Aerial crown-view tile of a tropical tree (Barro Colorado Island, Panama), acquired 20241216:
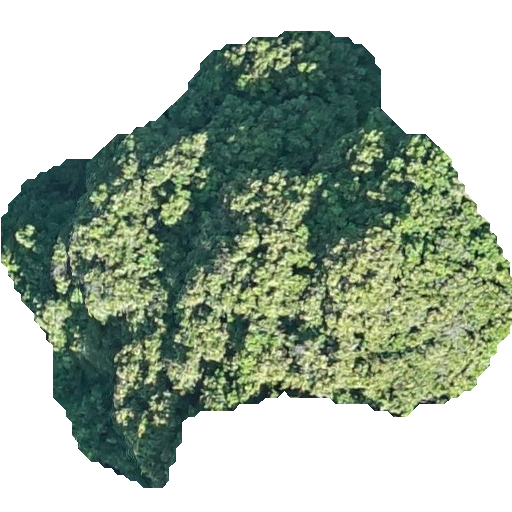
Species: Prioria copaifera
GBIF accepted scientific name: Prioria copaifera
Crown area: 211.809 m²